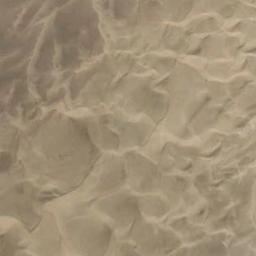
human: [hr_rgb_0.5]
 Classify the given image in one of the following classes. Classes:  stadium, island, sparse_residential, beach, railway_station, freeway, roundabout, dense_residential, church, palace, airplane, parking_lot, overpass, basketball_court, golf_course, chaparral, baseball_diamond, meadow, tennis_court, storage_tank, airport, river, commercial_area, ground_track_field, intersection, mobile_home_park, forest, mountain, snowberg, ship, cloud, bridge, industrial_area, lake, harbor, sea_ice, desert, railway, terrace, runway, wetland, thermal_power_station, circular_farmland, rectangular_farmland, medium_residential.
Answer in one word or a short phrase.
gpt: desert